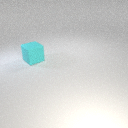
large cyan rubber cube